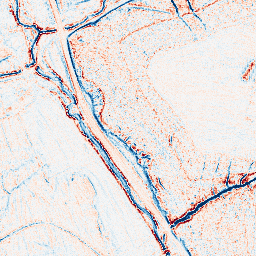
Category: edge_preserving
Decomposition family: anisotropic_diffusion
Decomposition parameters: iterations: 5
kappa: 10
gamma: 0.2
Upsampling method: fft_zeropad
Upsampling parameters: scale: 4
Upsampling scale: 4